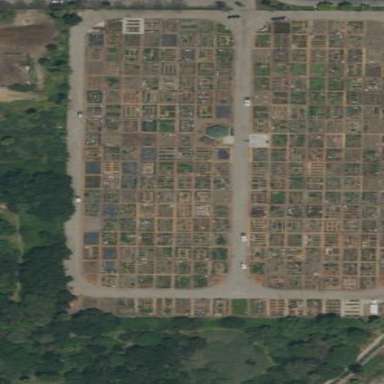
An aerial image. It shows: Community garden providing leisure land.